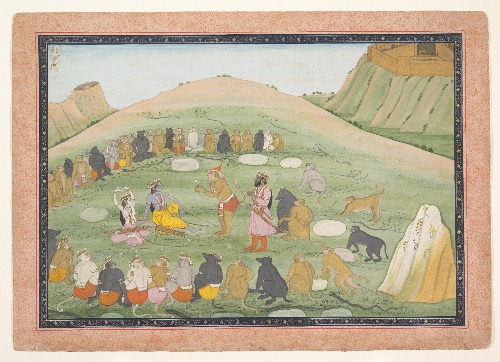
Artist: Nainsukh
Artist bio: active ca. 1735–78
Date: ca. 1790
Object type: Folio
Classification: Paintings
Medium: Ink and opaque watercolor on paper
Culture: India, Punjab Hills, Guler
Dimensions: 9 15/16 x 13 15/16 in. (25.2 x 35.4 cm)
Department: Asian Art
Credit line: Gift of Cynthia Hazen Polsky, 1987
Accession year: 1987
Repository: Metropolitan Museum of Art, New York, NY
Tags: Women|Men|Monkeys|Bears|Bow and Arrow